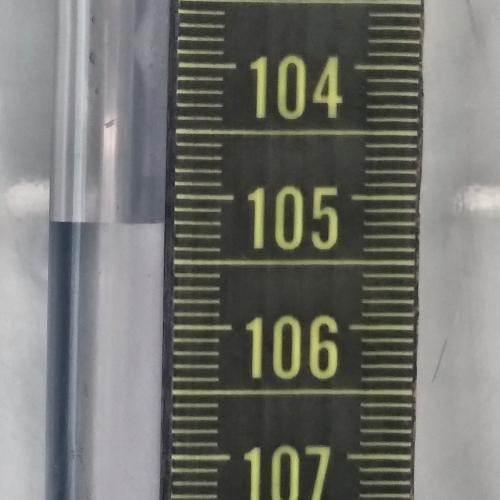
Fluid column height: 105.2 cm